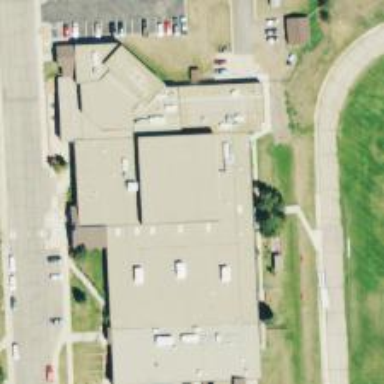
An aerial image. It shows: School.